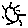
Label: sun